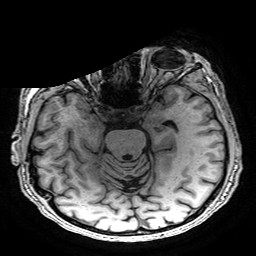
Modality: T1w
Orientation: coronal
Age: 68
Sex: male
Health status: healthy
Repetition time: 2.53 s
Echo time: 0.0034 s